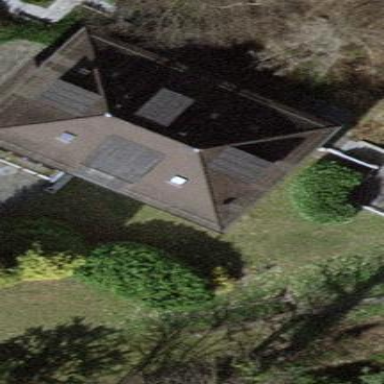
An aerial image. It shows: Building with pyramidal-shaped roof.